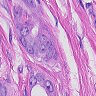
Metastatic tissue present: yes